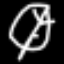
Label: leaf